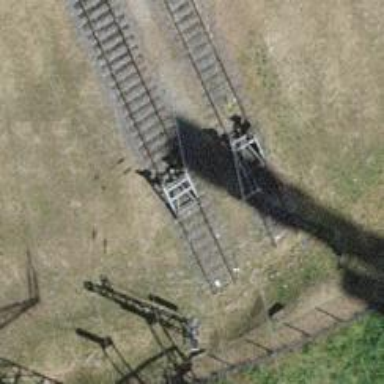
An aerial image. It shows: Railway buffer stop.